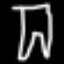
Label: pants